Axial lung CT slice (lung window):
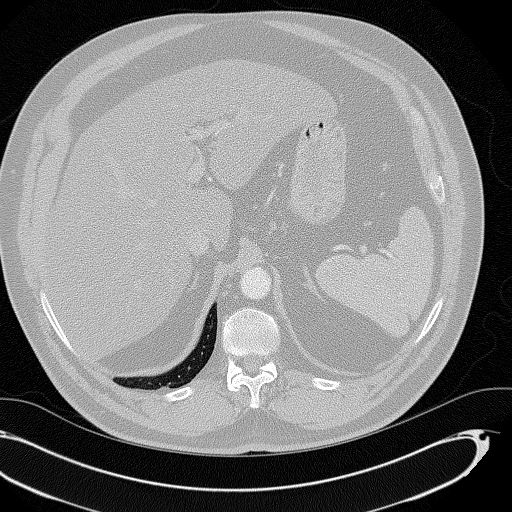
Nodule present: no